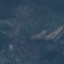
Label: HerbaceousVegetation